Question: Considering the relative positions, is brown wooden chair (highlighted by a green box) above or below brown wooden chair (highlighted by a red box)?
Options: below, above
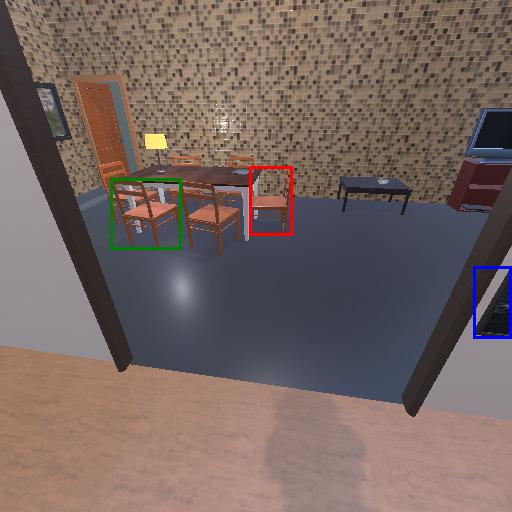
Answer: below